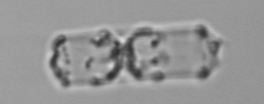
Label: Cerataulina_pelagica